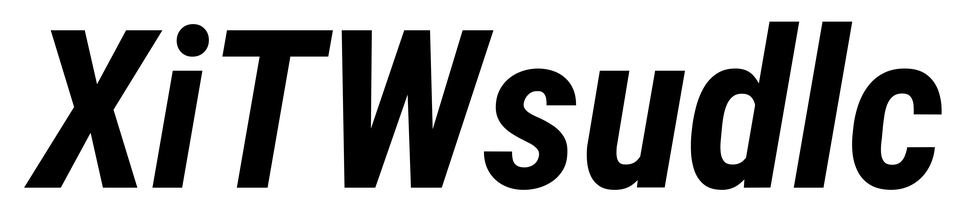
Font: Roboto-Italic_Condensed_Bold_Italic